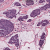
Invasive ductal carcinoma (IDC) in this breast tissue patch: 1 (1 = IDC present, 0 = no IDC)